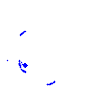
Particle: proton